Interaction volume radius: 5 \u00c5
Interaction volume height: 20 \u00c5
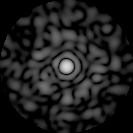
Disorder parameter: 0.857